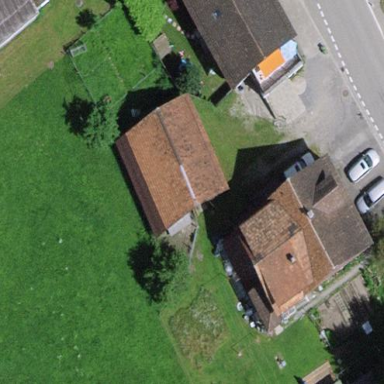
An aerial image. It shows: Shed.